Interaction volume radius: 5 \u00c5
Interaction volume height: 15 \u00c5
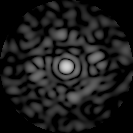
Disorder parameter: 0.8393